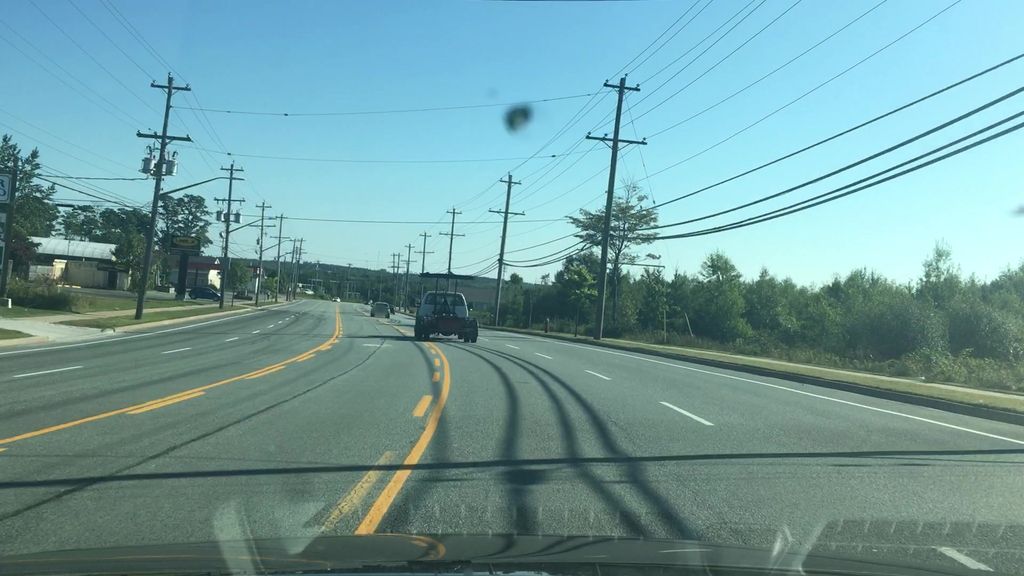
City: halifax